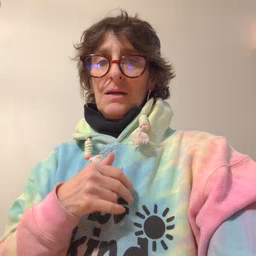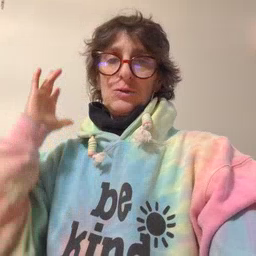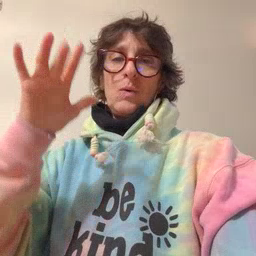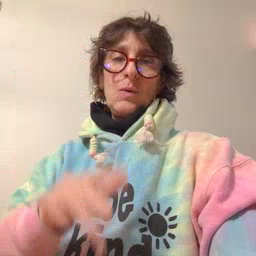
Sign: snow